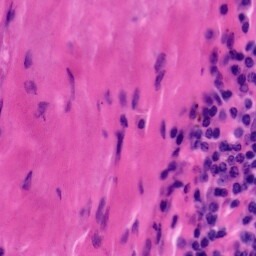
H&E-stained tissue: Tonsil